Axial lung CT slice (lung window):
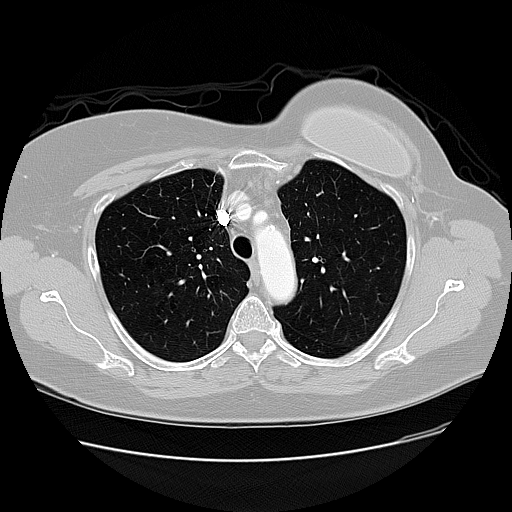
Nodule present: no